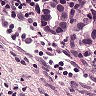
Metastatic tissue present: yes